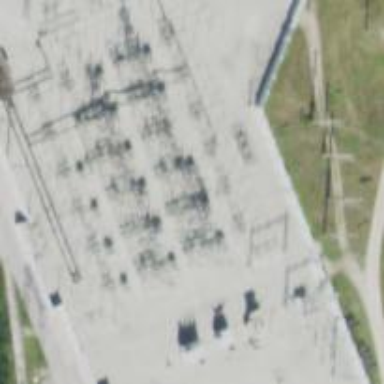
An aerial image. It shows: Switch for power supply.